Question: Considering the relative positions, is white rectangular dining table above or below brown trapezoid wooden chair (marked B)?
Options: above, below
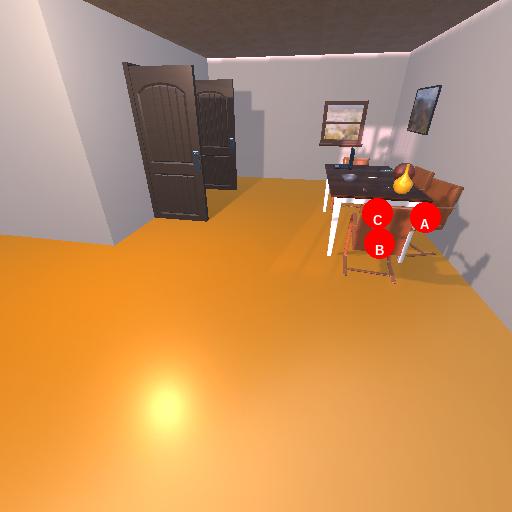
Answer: above